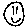
Label: smiley face